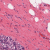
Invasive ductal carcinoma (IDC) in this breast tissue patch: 0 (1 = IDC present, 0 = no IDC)